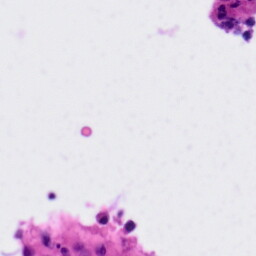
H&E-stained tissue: Tonsil